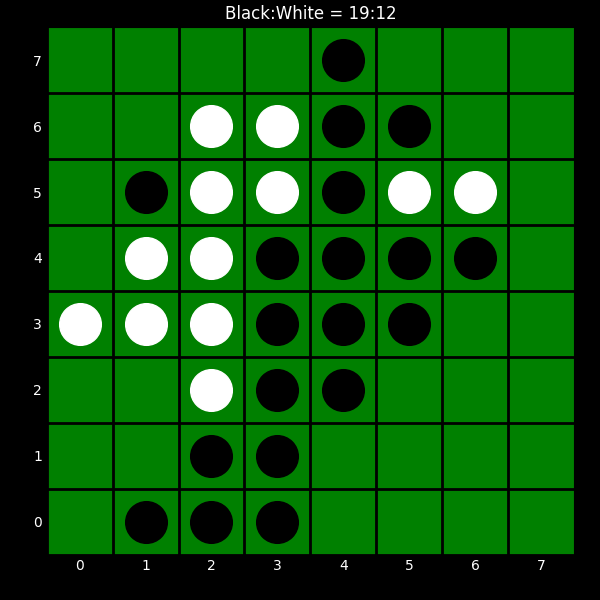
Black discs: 19
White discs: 12